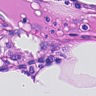
Metastatic tissue present: no